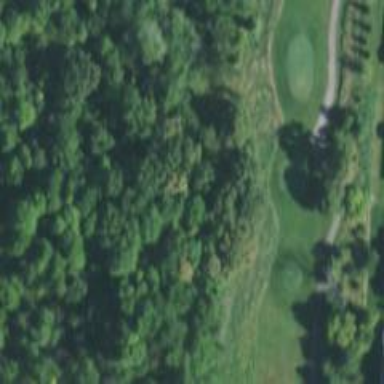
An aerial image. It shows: Rough area on grassy golf course.